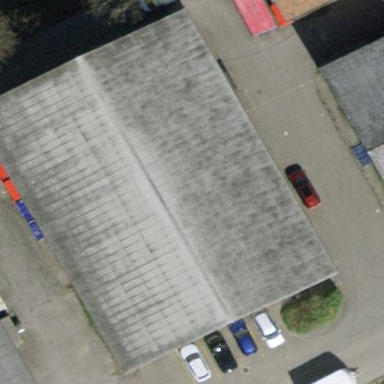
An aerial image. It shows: Industrial building with gabled roof.